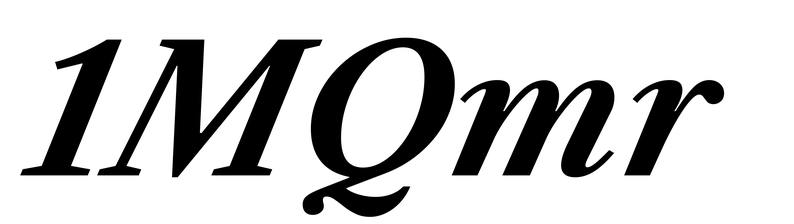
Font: LibreCaslonText-Italic_Bold_Italic